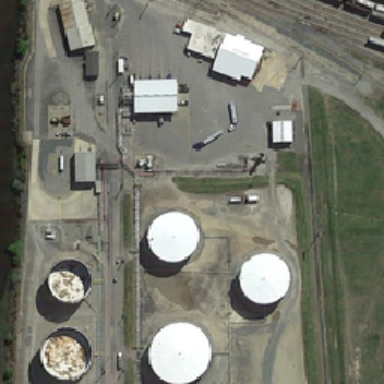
This is the railway station and the line .